Question: When does the object 'Second' go out of scope? If I leave the third cout statement I get a . Even when I surround the initialization of 'Second' and the cout statements.
'''
#include <iostream>
using namespace std;
class MyArray{
public:
int Size;
int* data;
MyArray(int s) : Size(s), data(new int[s]){}
~MyArray(){
delete<URL>;
}
};
int main()
{
MyArray First(20);
First.data[0] = 25;
MyArray Second = First;
cout << First.data[0] << endl;
cout << Second.data[0] << endl;
cout << Second.data[0] << endl;
system("PAUSE");
return 0;
}
'''
The runtime error:

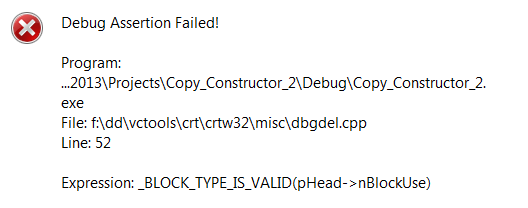
Answer: Here is what's going on: 'MyArray' objects get a pointer to their own array of integers called 'data' upon initialization. However, this line changes things for the 'Second' object:
'''
MyArray Second = First;
'''
Now both 'First.data' and 'Second.data' point to the same 'int[]' array, because the default copy constructor and assignment operator perform a copy.
This is bad, because the compiler has freedom to destroy 'First' after its last use in your code. Hence, accessing 'Second.data[0]' may be invalid already.
Moreover, once 'First' and 'Second' go out of scope at the end of 'main()', they will try deleting 'data'. Only the first one would succeed; the second one will trigger undefined behavior.
To avoid such errors in the future, use the <URL>. It says that if you define a destructor, a copy constructor, or an assignment operator, you probably need all three of them.
Your code has only the destructor. Adding a copy constructor and an assignment operator will fix this problem, and prevent memory leaks on assigning 'MyArray' objects.